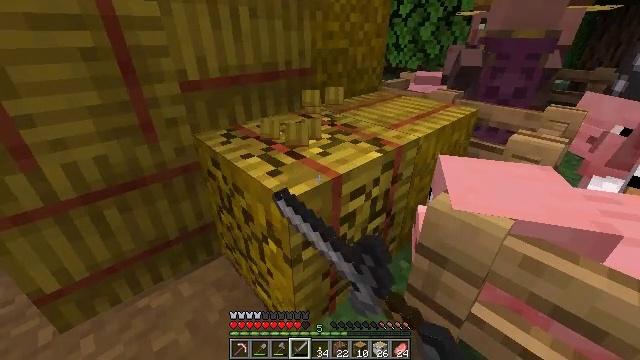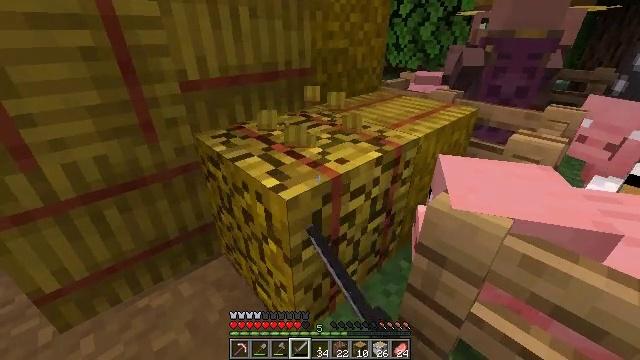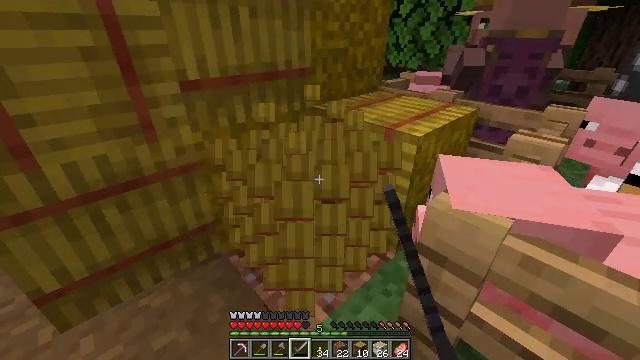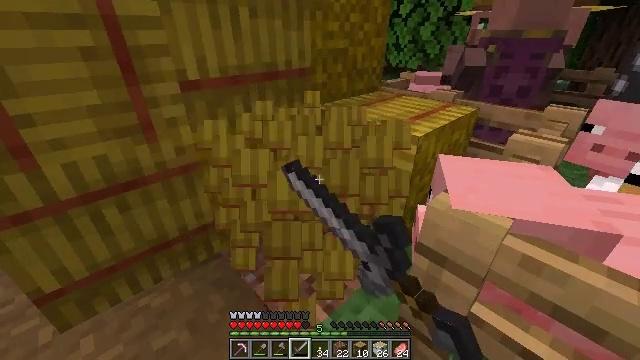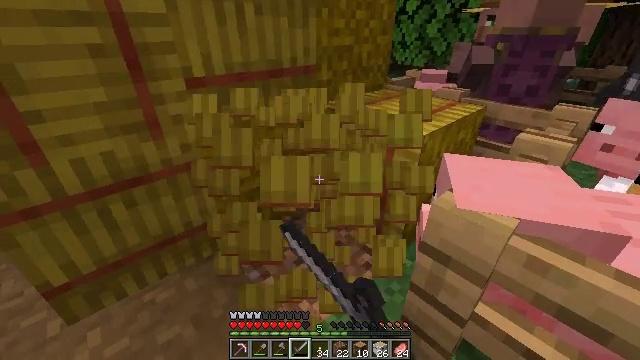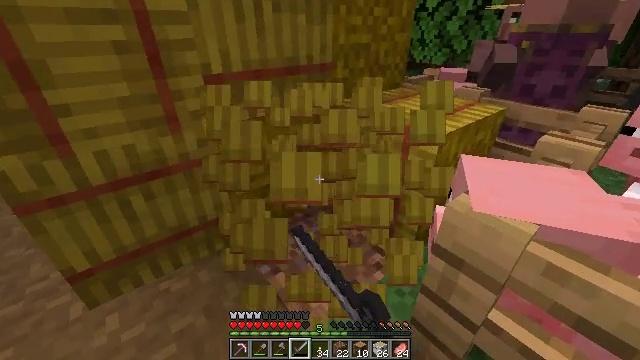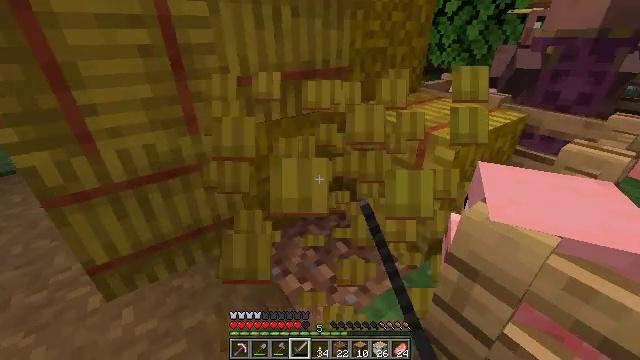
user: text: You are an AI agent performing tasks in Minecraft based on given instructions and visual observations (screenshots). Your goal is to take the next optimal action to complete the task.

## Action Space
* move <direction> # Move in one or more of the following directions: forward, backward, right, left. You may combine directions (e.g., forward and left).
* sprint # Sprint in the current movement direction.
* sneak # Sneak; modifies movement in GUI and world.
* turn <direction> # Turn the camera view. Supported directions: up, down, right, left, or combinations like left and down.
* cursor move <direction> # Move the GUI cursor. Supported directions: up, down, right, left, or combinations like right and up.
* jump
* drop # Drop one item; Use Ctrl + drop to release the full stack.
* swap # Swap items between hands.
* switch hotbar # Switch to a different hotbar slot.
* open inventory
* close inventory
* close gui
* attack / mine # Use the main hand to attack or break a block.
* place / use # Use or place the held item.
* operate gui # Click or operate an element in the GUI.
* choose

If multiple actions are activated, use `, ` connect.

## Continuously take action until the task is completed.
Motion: motion action
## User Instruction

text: Break the hay block to collect it.
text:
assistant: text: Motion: attack / mine
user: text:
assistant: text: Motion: attack / mine
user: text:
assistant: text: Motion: attack / mine
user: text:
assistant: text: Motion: turn left, attack / mine
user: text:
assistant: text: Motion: turn left, attack / mine
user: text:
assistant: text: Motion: turn left, attack / mine
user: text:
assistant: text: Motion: attack / mine